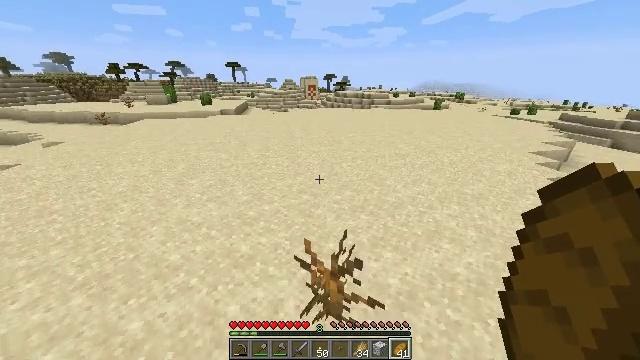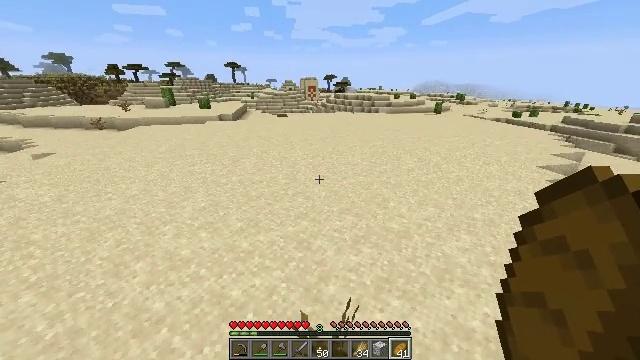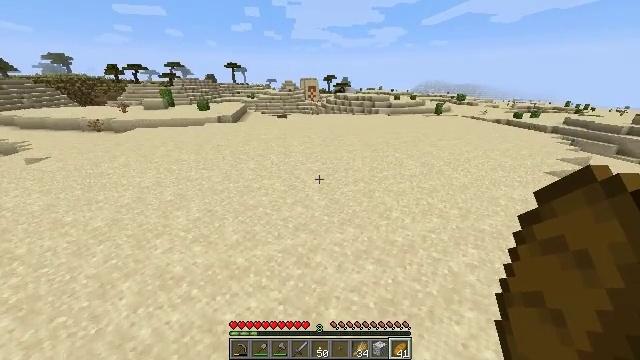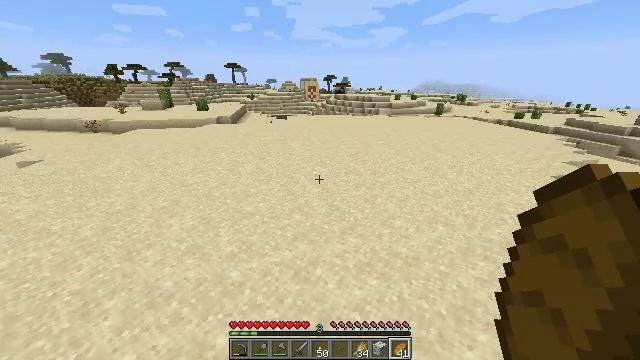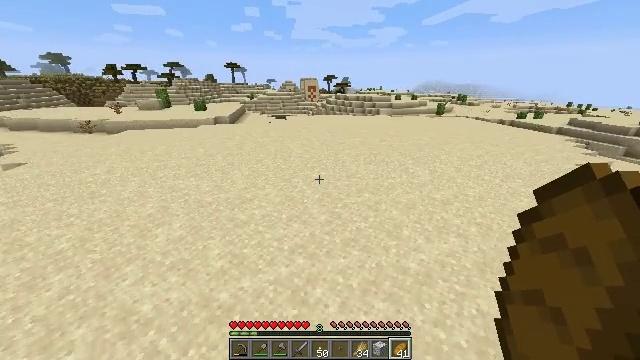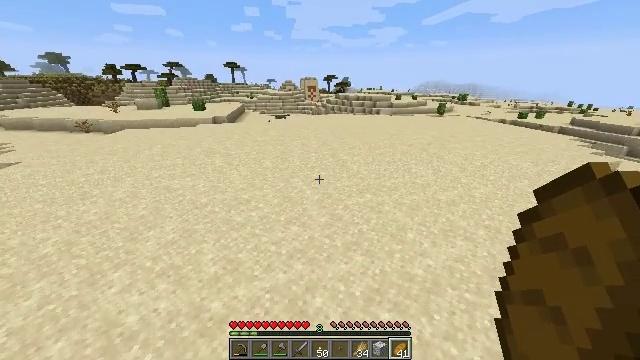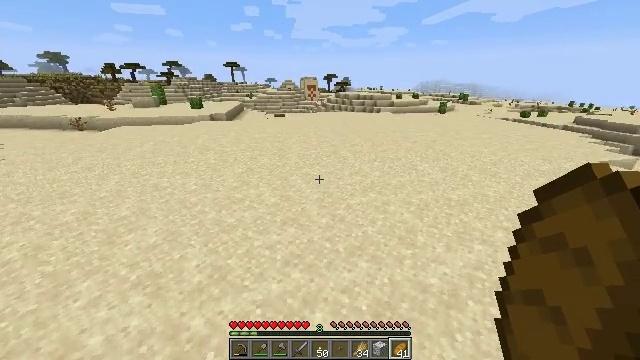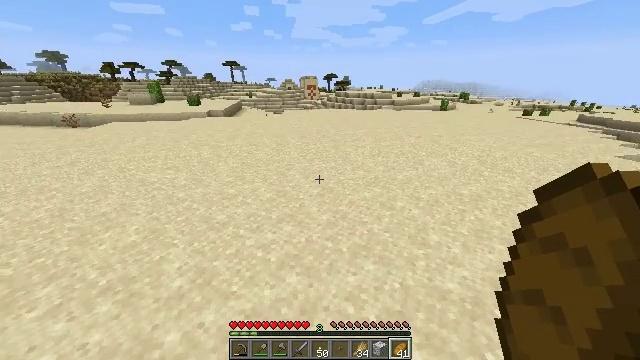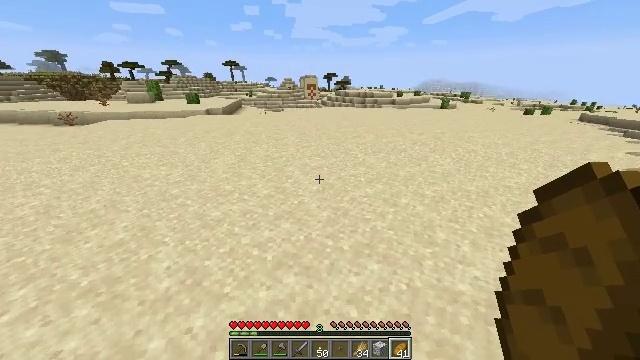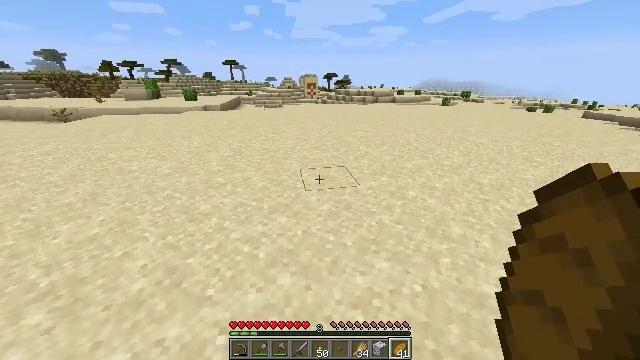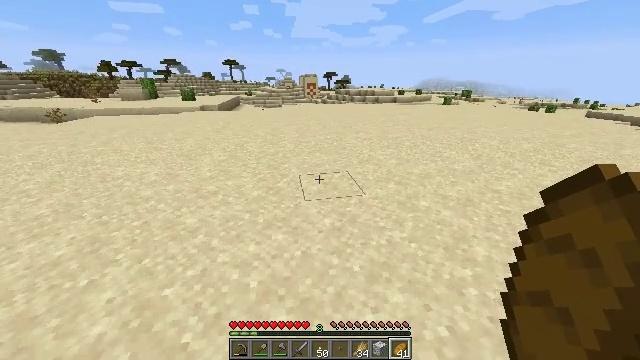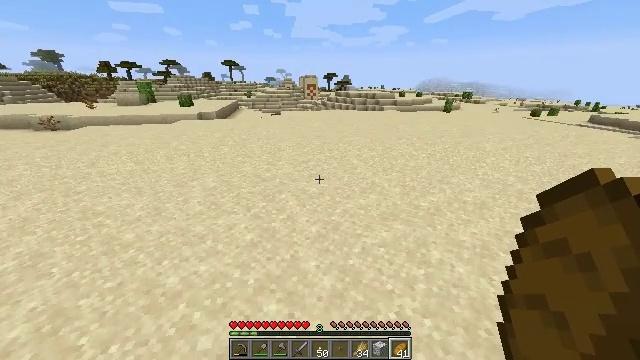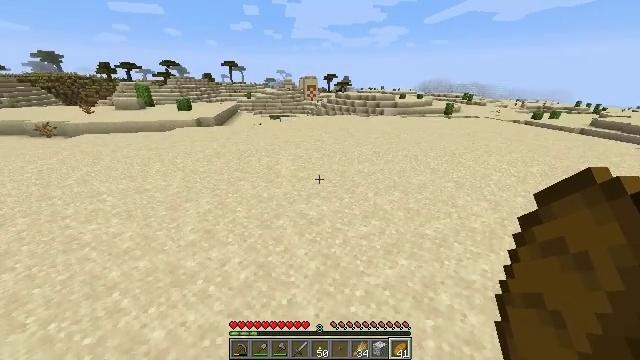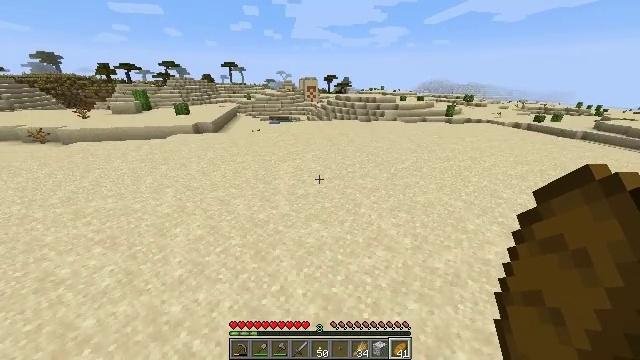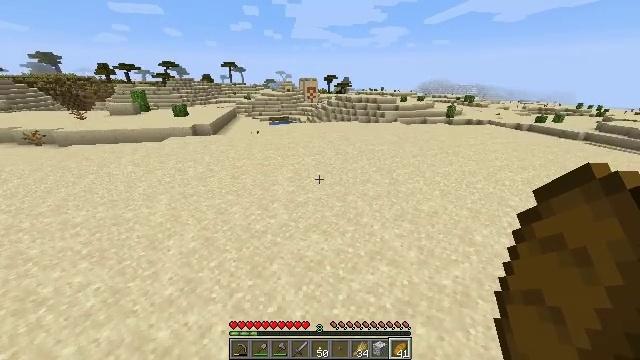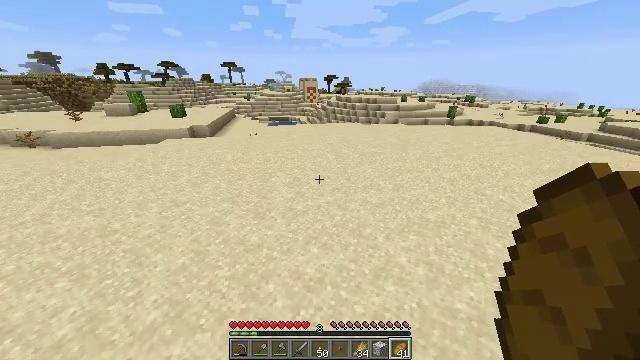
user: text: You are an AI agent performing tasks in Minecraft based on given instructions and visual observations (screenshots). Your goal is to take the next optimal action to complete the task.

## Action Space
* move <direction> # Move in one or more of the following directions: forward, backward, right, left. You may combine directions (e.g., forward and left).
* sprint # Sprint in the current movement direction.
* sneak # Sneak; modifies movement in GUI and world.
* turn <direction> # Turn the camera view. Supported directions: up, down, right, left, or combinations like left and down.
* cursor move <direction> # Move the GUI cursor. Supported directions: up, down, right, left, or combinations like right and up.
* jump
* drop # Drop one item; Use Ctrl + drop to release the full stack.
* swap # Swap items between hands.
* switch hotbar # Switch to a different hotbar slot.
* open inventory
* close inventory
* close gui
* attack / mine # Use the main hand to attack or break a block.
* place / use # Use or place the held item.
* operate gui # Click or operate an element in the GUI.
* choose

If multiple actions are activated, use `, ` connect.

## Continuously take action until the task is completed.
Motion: motion action
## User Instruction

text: Harvest the orange terracotta from structures or biomes.
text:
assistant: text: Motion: move forward, sprint, jump
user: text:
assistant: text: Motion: move forward, sprint, jump
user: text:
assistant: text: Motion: move forward, sprint, jump
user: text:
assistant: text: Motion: move forward, sprint, jump
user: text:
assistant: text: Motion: move forward, sprint, jump
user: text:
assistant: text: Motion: move forward, sprint, jump
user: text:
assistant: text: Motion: move forward, sprint, jump
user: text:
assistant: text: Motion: move forward, sprint, jump
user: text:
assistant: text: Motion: move forward, sprint, jump
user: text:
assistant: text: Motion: move forward, sprint, jump
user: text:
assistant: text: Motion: move forward, sprint, jump
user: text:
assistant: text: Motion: move forward, sprint, jump
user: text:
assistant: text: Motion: move forward, sprint, jump
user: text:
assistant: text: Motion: move forward, sprint, jump
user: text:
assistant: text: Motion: move forward, sprint, jump
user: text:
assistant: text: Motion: move forward, sprint, jump
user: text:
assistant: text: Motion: move forward, sprint, jump
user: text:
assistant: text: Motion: move forward, sprint, jump
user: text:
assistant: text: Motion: move forward, sprint, jump
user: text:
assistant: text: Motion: move forward, sprint, jump
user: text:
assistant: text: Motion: move forward, sprint, jump
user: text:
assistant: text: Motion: move forward, sprint, jump
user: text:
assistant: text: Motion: move forward, sprint, jump
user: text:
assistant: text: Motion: move forward, sprint, jump
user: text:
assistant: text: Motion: move forward, sprint, jump
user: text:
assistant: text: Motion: move forward, sprint, jump
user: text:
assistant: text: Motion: move forward, sprint, jump
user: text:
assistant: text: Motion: move forward, sprint, jump
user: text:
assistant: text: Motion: move forward, sprint, jump
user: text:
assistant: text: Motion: move forward, sprint, jump